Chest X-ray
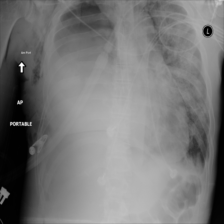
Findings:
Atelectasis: negative
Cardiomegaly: negative
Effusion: positive
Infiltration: negative
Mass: negative
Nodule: negative
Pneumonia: negative
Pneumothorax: negative
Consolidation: negative
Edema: positive
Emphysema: positive
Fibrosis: negative
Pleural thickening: negative
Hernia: negative